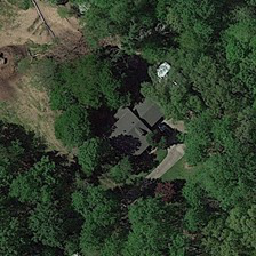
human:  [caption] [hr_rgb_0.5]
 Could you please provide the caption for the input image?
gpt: In front of the house was a piece of bare land.

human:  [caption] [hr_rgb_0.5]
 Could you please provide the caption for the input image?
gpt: There was a small land in front of the house.

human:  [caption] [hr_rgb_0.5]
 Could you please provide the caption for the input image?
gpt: There is a small space in front of the house.

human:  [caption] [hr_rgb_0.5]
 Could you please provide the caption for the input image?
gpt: In front of the house was a small piece of bare ground.

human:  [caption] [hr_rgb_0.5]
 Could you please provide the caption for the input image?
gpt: In front of the house there was a small piece of bare earth.